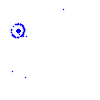
Particle: kaon